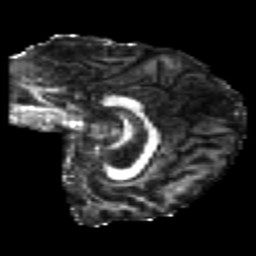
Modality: FA
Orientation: sagittal
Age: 24
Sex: female
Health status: healthy
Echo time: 0.074 s